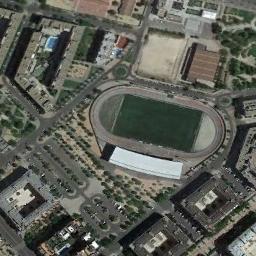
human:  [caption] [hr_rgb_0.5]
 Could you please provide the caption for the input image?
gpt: Lots of buildings are next to the stadium .

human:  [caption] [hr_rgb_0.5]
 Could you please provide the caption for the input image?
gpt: Oval gymnasium is surrounded by a residential area, Surrounded by vegetation .

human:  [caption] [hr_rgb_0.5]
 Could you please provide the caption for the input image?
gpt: The stadium is next to some buildings and trees .

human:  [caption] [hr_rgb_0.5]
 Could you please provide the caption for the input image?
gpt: This stadium has a red podium on one side .

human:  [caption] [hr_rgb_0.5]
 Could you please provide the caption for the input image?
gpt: There are some buildings around the stadium .